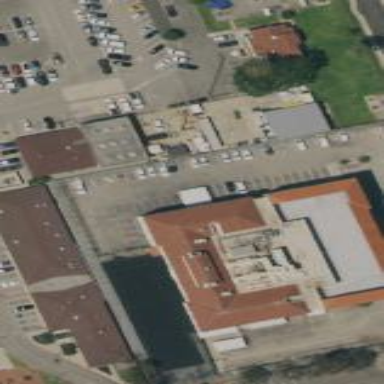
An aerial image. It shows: Police building.